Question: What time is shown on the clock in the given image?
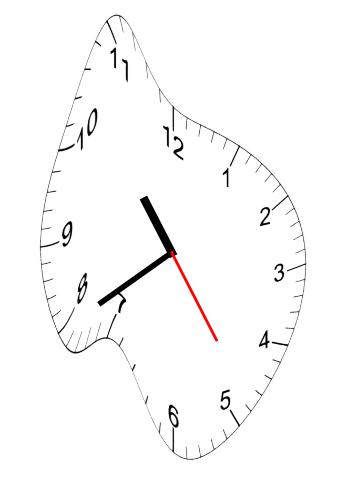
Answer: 10:39:24